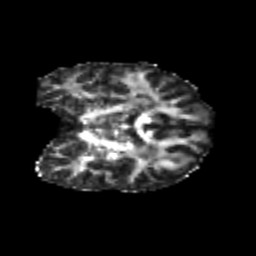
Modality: FA
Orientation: coronal
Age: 22
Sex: female
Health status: healthy
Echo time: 0.074 s